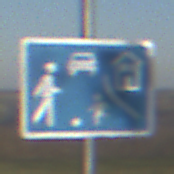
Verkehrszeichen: BeginnVerkehrsberuhigterBereich
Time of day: MorningAfternoon
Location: Outdoor (Nature)
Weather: Clear
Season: Winter
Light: Natural